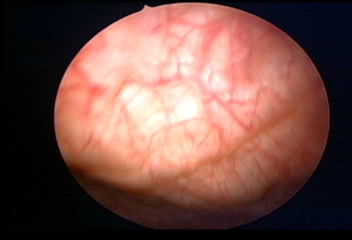
Modality: WLC
Class: Normal mucosa
Bladder cancer association: No